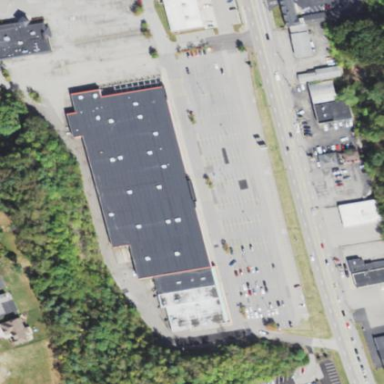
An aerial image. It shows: Retail building.